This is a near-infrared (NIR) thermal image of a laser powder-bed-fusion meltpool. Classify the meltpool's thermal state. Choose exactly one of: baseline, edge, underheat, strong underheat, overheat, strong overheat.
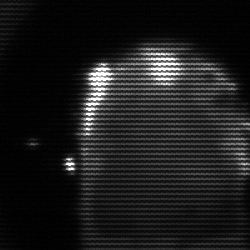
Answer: baseline